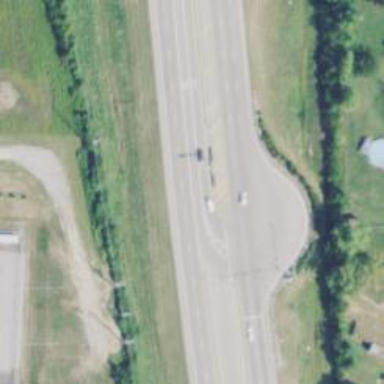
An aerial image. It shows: Trunk link highway.